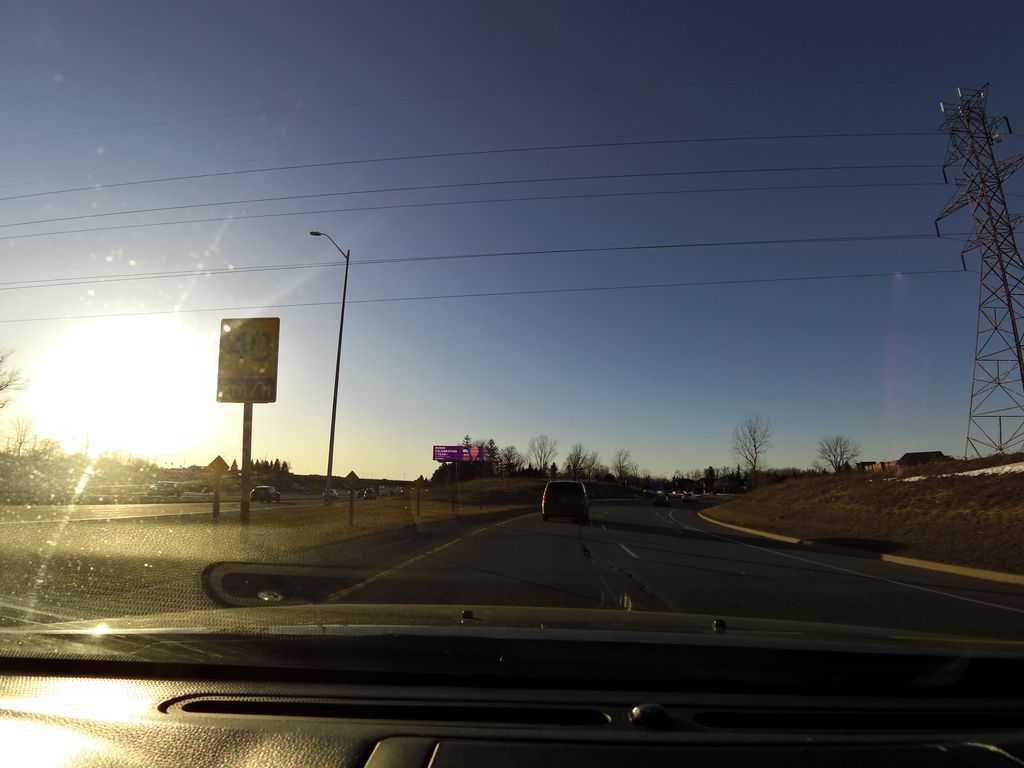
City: hamilton